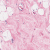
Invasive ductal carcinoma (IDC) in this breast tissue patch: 0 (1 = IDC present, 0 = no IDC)